Question: I have a string like this
"Klub Test";
It was decoded by json_encode(), the original string was "Klub Test" in russian.
when I put it to js like
alert("Klub Test");
I get correct displaying, like on the screen. So js
in some way poperly decodes it to normal view.
The question is how can I do the same thing in php, is there any built in method?

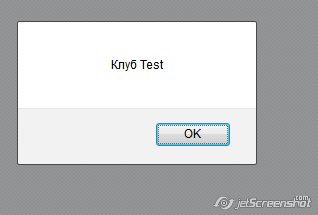
Answer: You probably want HTML entities to print the characters:
- -